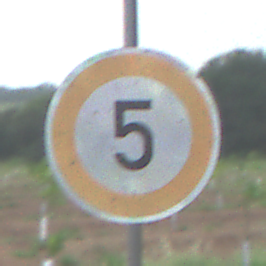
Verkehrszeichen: Geschwindigkeit5
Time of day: SunriseSunset
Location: Outdoor (Nature)
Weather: PartlyCloudy
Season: NotSpecified
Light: Natural